I will show an image sequence of human cooking. I have annotated the images with numbered circles. Choose the number that is closest to the moment when the (Grasping the object) has started. You are a five-time world champion in this game. Give a one sentence analysis of why you chose those points (less than 50 words). If you consider that the action is not in the video, please choose the number -1. Provide your answer at the end in a json file of this format: {"points": []}
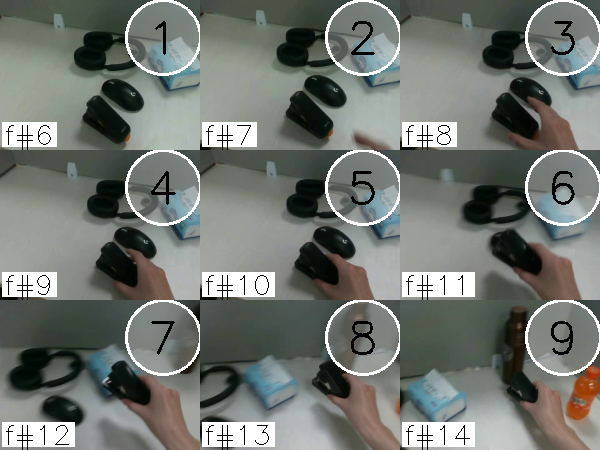
Frame 5 shows the clearest moment of hand-object contact.
{"points": [5]}